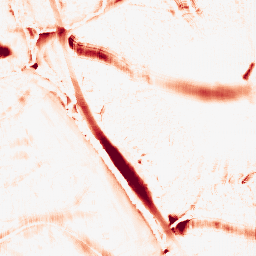
Category: morphological
Decomposition family: morphological_ellipse
Decomposition parameters: operation: opening
width: 30
height: 20
Upsampling method: fft_zeropad
Upsampling parameters: scale: 4
Upsampling scale: 4